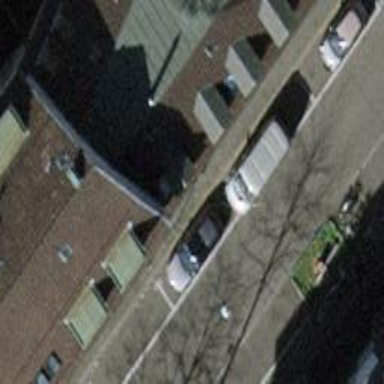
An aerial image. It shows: Parking lane designated for parking.